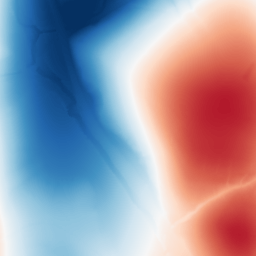
Category: trend_removal
Decomposition family: polynomial
Decomposition parameters: degree: 3
Upsampling method: quartic
Upsampling parameters: scale: 4
Upsampling scale: 4